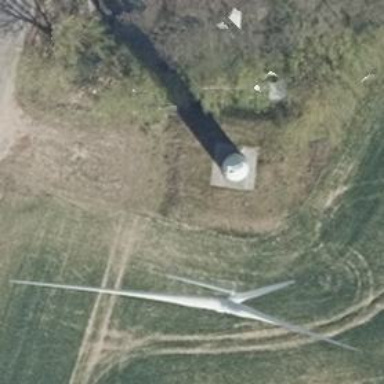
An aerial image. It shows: Wind generator in the form of horizontal axis wind turbine.